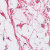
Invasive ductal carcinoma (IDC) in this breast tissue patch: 0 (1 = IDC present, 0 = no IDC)